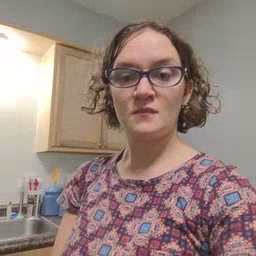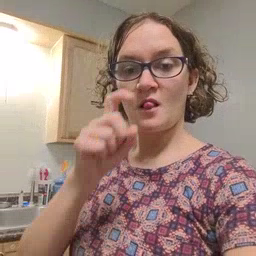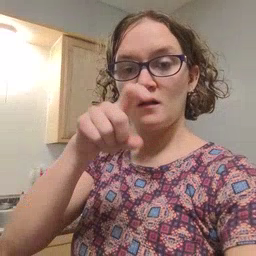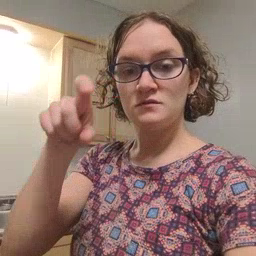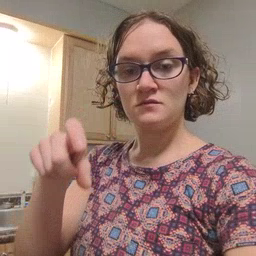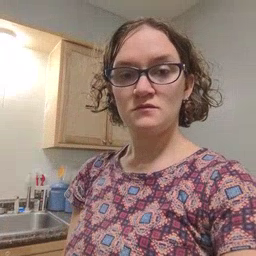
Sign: closet